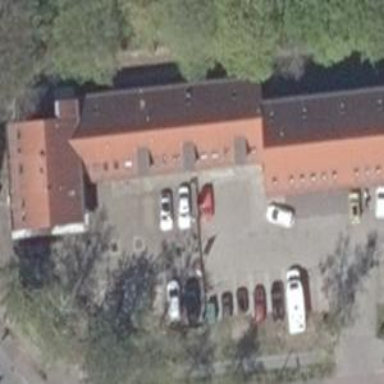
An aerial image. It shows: Car repair shop.